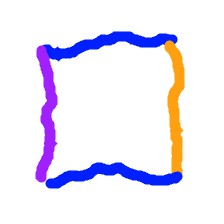
Shape: square